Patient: sex F, age 69
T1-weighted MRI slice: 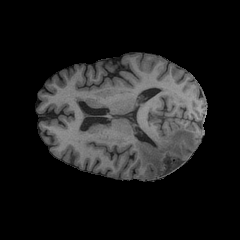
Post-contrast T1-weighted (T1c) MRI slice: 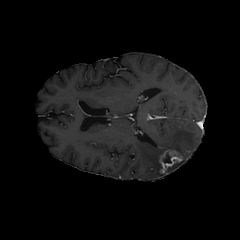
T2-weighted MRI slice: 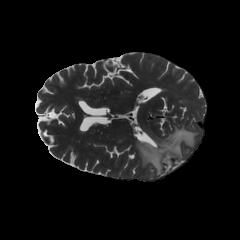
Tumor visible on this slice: yes
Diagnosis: Glioblastoma, IDH-wildtype
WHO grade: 4